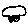
Label: car